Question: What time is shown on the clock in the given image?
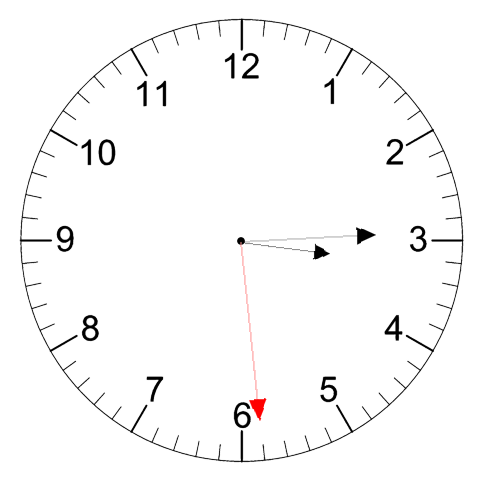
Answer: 03:14:29